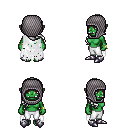
a pixel art fantasy rpg character, female body template, orc, green skin, white tattered cape, white pants, white right-swept hairstyle, chain hood, bracelets, metal boots, four views (front, back, left, right), 2x2 character sprite sheet, small pixel art, hard edges, no anti-aliasing